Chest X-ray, PA view. Patient: 59 years old, sex F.
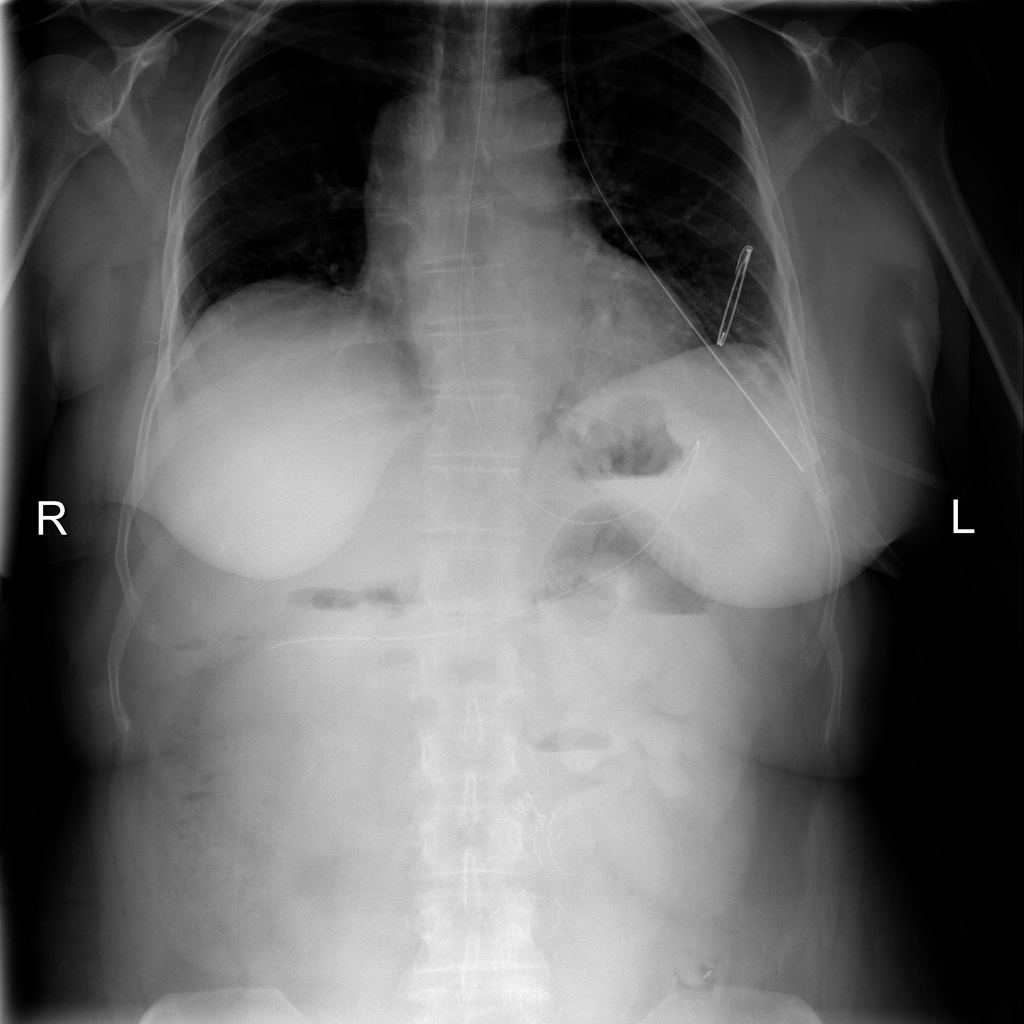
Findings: No Finding